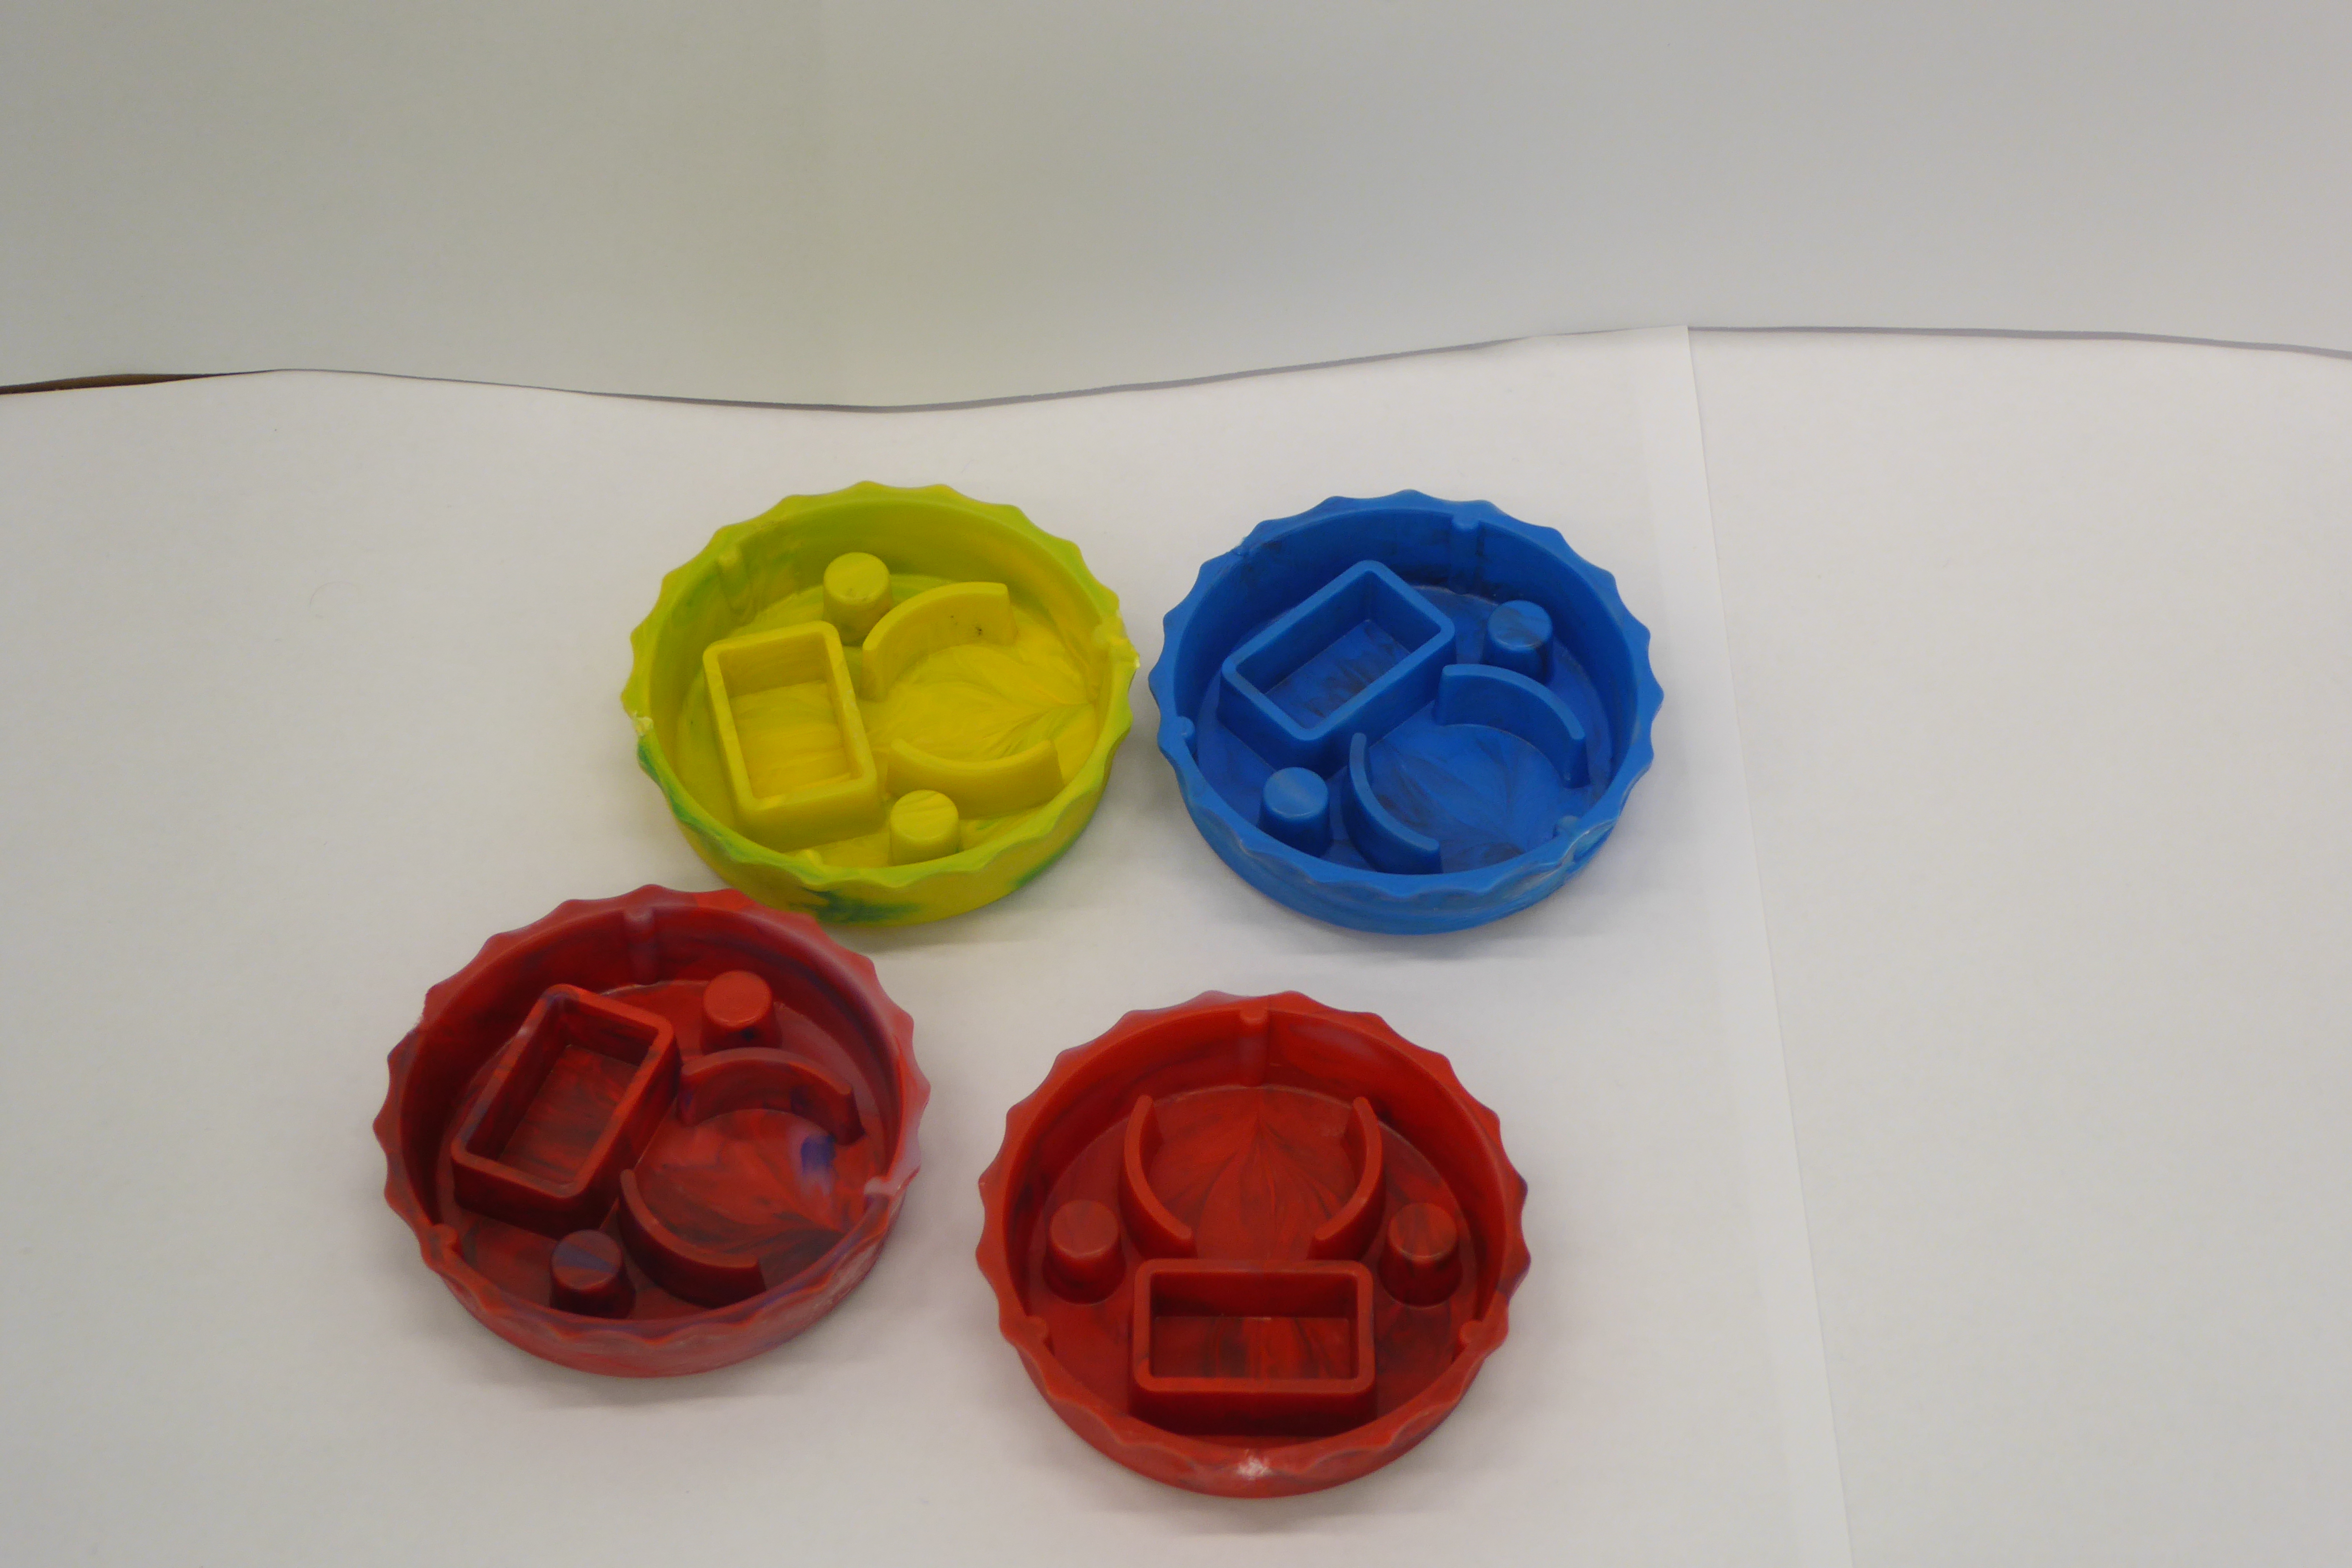
Label: Bottle Opener - Cover